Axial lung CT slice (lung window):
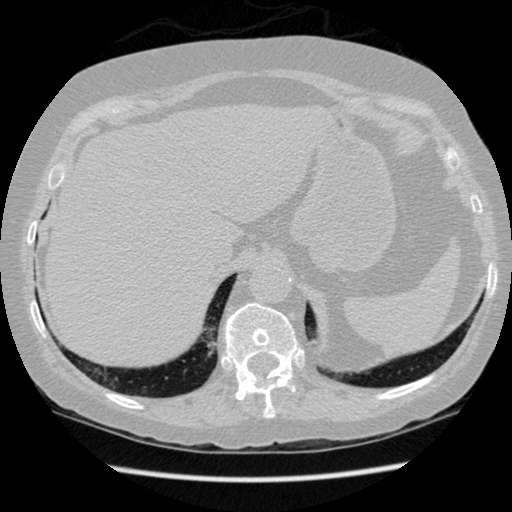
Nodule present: no